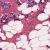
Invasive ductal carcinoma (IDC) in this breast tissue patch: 1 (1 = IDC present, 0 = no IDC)